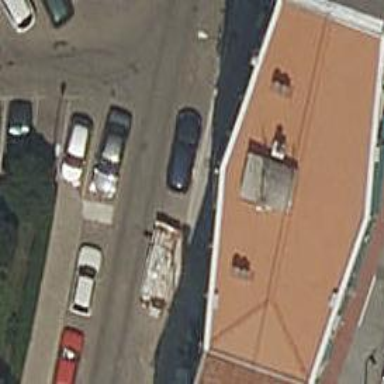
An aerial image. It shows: View of apartment building.